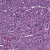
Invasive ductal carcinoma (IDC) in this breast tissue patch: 1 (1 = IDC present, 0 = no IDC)